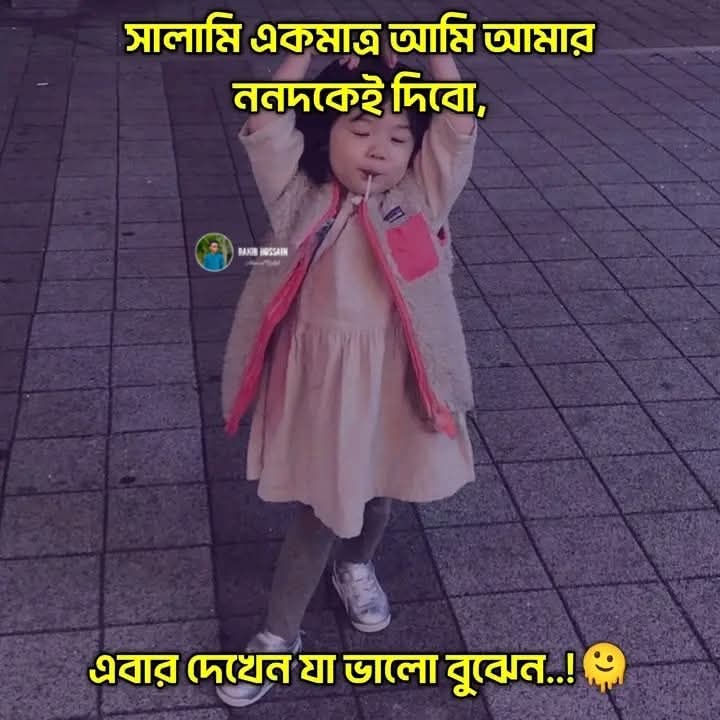
Text: সালামি একমাত্র আমি আমার ননদকেই দিবো,

এবার দেখেন যা ভালো বুঝেন..!
Label: Non Hate